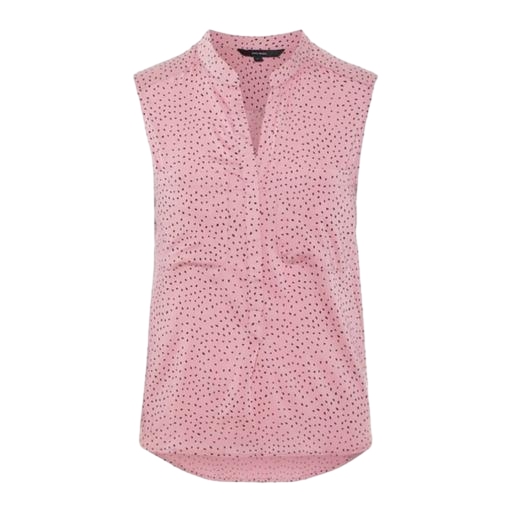
pink printed shirt, pink printed pleat-neck top only macy, printed pink shirt, white background